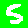
Digit: 5